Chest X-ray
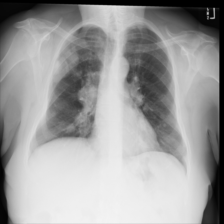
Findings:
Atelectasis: negative
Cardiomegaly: negative
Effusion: negative
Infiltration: negative
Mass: negative
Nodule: negative
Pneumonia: negative
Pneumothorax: negative
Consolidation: negative
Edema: negative
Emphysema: negative
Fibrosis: negative
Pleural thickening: negative
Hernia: negative